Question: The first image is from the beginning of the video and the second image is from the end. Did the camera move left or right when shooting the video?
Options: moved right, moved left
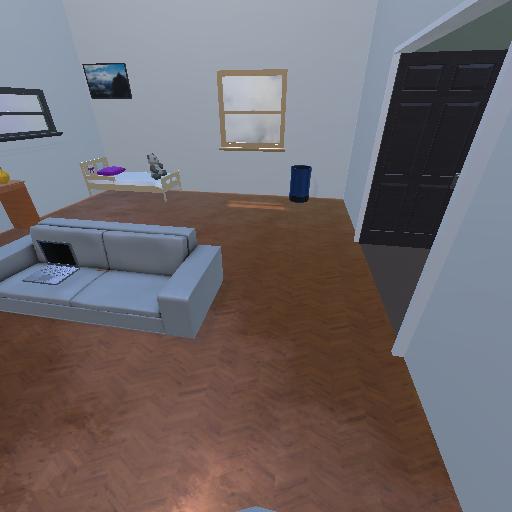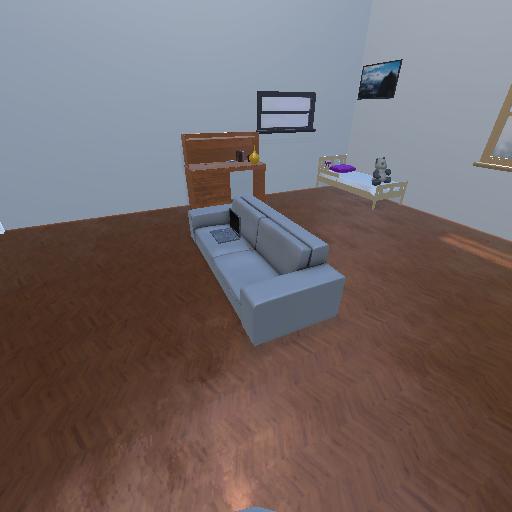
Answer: moved right